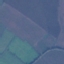
Land use / land cover class: Pasture